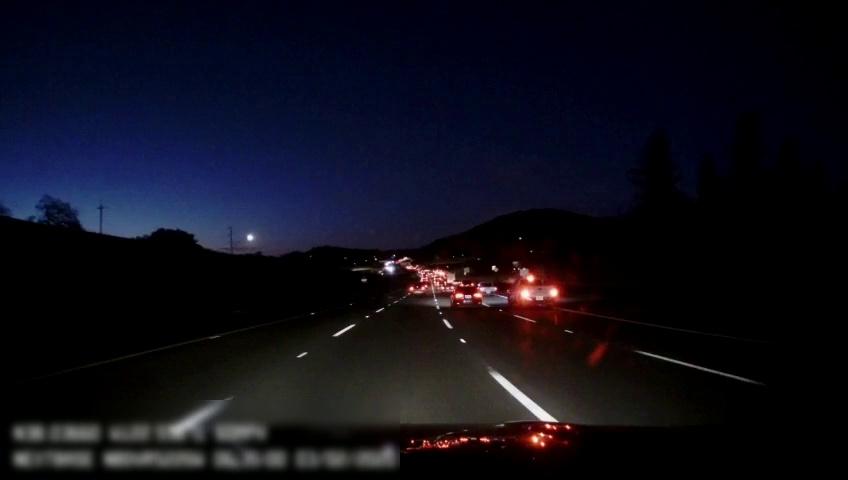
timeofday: Night
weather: Other
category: Drivable Space
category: Vehicles | SUV
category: Vehicles | Car
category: Vehicles | SUV
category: Vehicles | Truck
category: Vehicles | Truck
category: Lanes | Alternate Lane
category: Lanes | Current Lane
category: Lanes | Current Lane
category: Lanes | Alternate Lane
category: Lanes | Alternate Lane